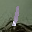
Label: 1